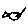
Label: fish